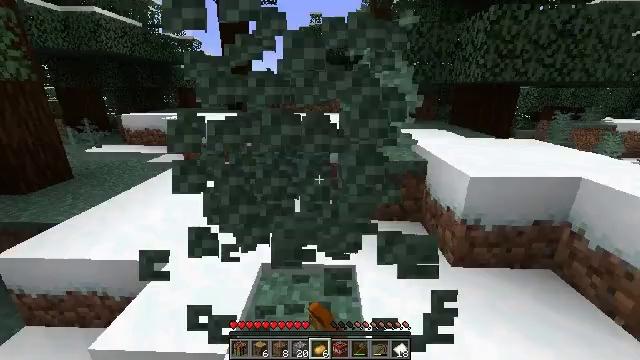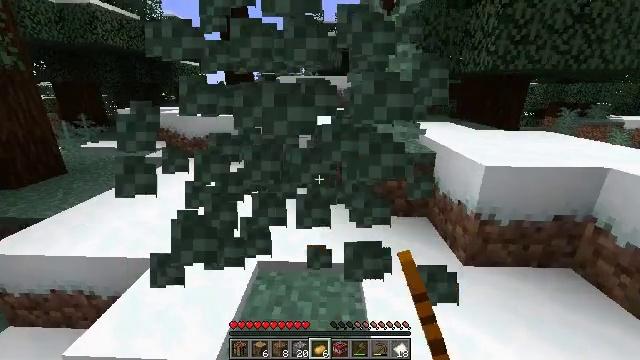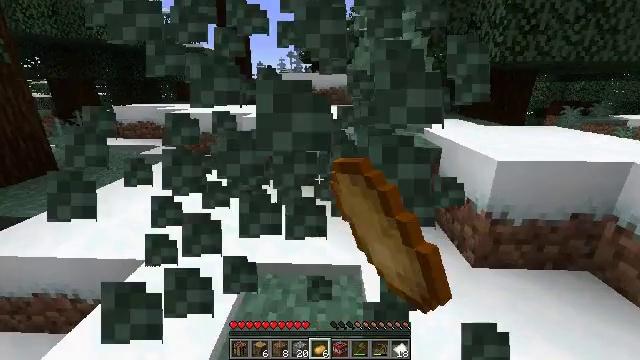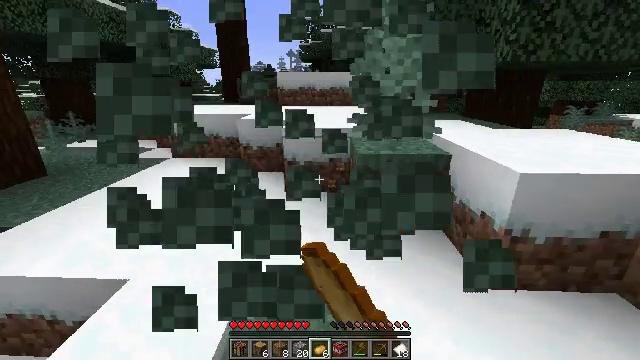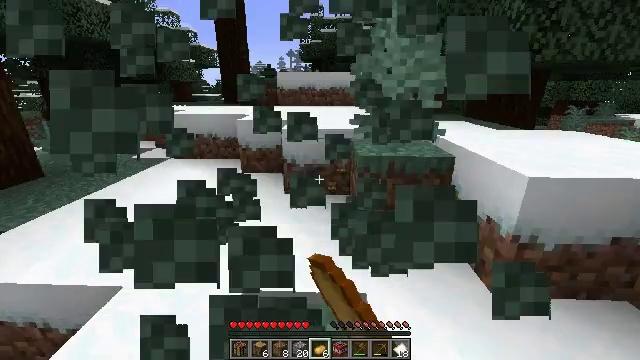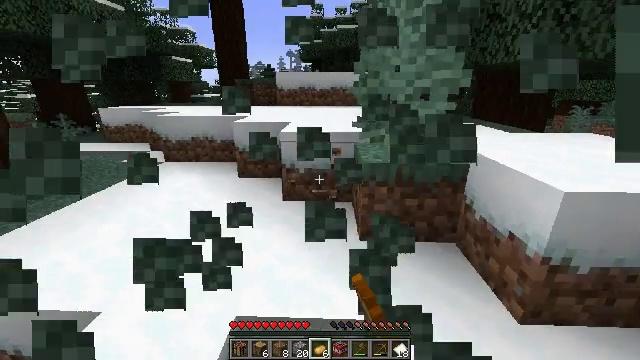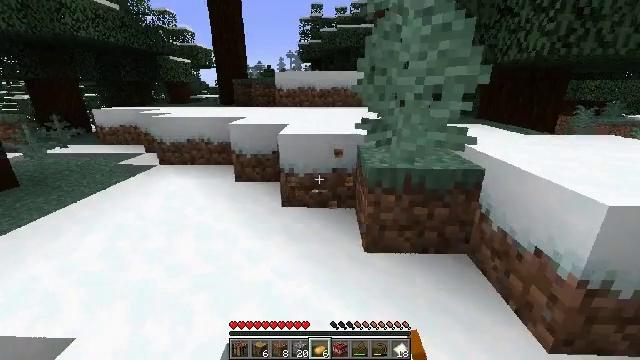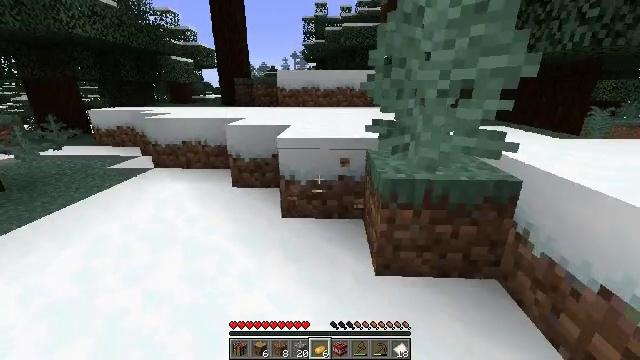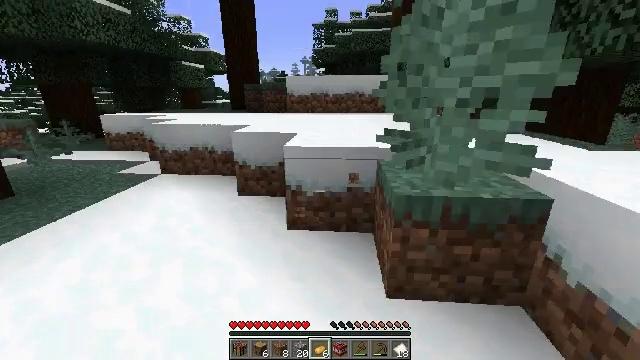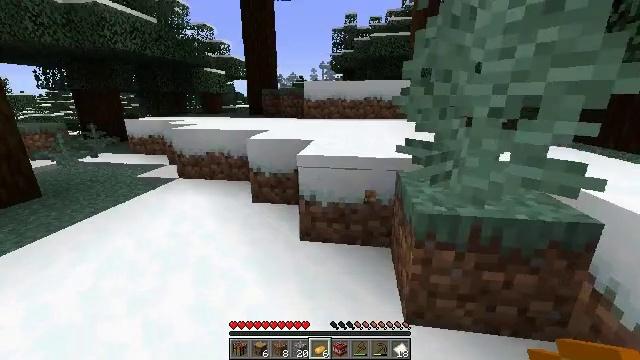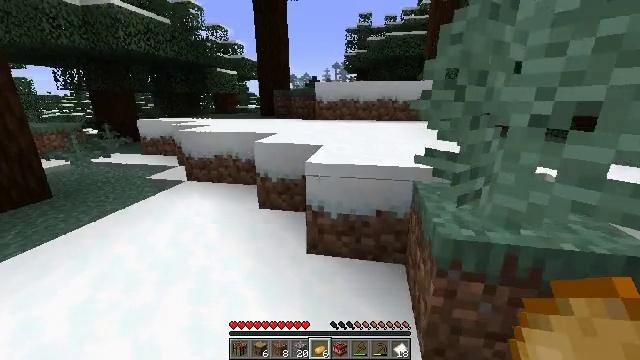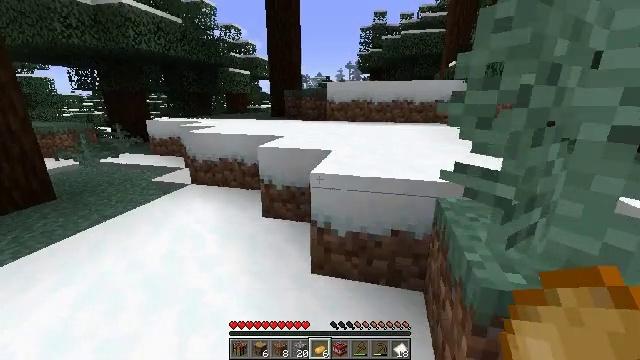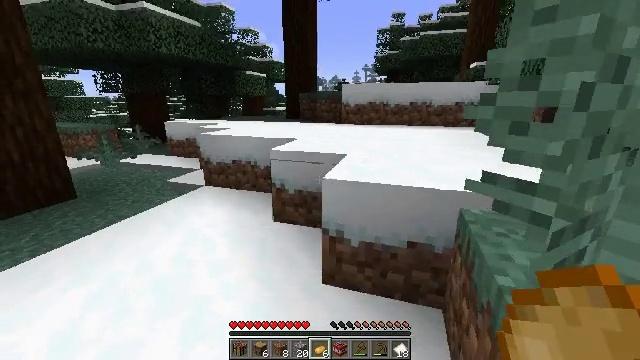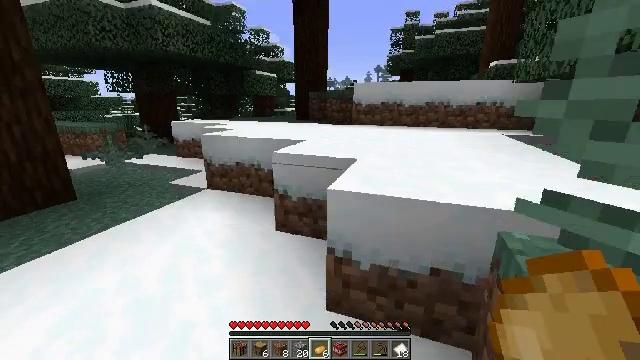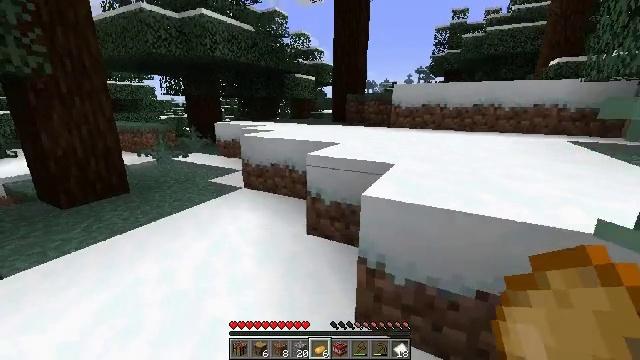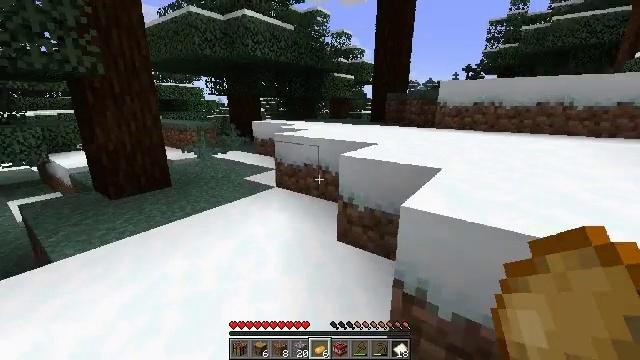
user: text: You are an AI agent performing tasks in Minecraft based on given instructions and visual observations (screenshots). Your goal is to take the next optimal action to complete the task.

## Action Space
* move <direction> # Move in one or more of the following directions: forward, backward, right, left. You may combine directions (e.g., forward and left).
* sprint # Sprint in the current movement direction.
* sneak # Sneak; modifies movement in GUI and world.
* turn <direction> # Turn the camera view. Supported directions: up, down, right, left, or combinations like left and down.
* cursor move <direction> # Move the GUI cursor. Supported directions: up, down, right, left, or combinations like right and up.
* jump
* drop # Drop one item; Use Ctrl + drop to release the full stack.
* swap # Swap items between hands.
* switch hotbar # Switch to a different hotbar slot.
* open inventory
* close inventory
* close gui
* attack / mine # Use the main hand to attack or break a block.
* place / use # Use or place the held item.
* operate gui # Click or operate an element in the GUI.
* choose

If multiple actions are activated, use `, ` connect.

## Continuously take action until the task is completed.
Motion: motion action
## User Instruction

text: Break the fern to clear the area.
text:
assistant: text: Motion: move forward, attack / mine
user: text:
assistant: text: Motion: move forward, attack / mine
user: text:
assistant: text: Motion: move forward, attack / mine
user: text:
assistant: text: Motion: move forward, attack / mine
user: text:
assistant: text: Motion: move forward
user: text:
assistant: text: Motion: move forward
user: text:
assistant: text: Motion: move forward
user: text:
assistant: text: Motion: move forward, turn left and up
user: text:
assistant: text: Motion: move forward, turn left and up
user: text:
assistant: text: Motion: move forward, turn left
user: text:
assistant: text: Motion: move forward, turn left
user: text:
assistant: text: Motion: move forward, turn left
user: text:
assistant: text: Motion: move forward, turn left
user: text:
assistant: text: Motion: move forward, turn left
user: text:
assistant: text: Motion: move forward, turn left
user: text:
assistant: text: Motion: move forward, turn left
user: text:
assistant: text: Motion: move forward, turn left
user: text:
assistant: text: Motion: move forward and move left
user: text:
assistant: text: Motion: move forward and move left
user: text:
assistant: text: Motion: move forward and move left
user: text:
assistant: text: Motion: move forward
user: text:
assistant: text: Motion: move forward, turn left
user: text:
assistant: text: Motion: move forward, turn left
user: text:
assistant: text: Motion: move forward, turn left
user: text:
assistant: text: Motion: move forward, turn left
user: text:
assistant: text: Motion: move forward
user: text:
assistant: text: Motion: move forward
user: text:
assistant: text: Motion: move forward
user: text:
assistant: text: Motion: move forward
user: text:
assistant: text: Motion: move forward